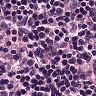
Metastatic tissue present: no